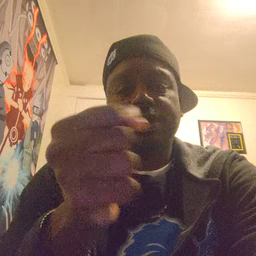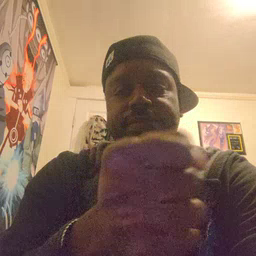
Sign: refrigerator